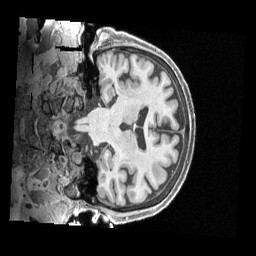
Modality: T1w
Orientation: coronal
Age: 66
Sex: female
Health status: healthy
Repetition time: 2.4 s
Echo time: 0.00222 s